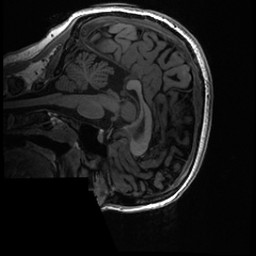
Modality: T1w
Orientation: sagittal